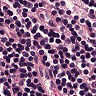
Metastatic tissue present: no